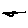
Label: line